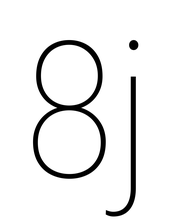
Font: Roboto_Condensed_Thin